Question: I would like to deconstruct the following polygon shown in blue removing all of the points from the polygon that cause concavity.

Currently, what I have been attempting to do is:
- - - -
This works in most cases, but in the previous case the points at (2,3) and (2,4) will not both be removed. In both cases either one of the points will be removed, but the other will not depending on the order which the array is passed in.
What I am wondering is this:
1. Is there some way to test to see if the polygon I am dealing with happens to have one of these cases (IE: 3 points of failure in a row?) or
2. Is there simply a more effective way of creating convex polygons?
Thank you.
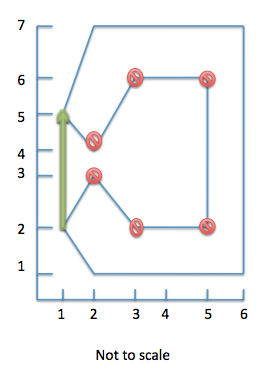
Answer: I think perhaps you're looking for the <URL>?
The first algorithm that springs to mind is QuickHull. Initially, take the leftmost and the rightmost points, l and r. They must be on the hull.
Construct a first guess at the hull that's two outward faces, one from l to r and one from r to l. So you have a polygon with zero volume.
Divide all remaining points into those in front of lr and those in front of rl.
From then on, while any face has any points in front of it:
- - -
At the end you'll have the convex hull.